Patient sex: M
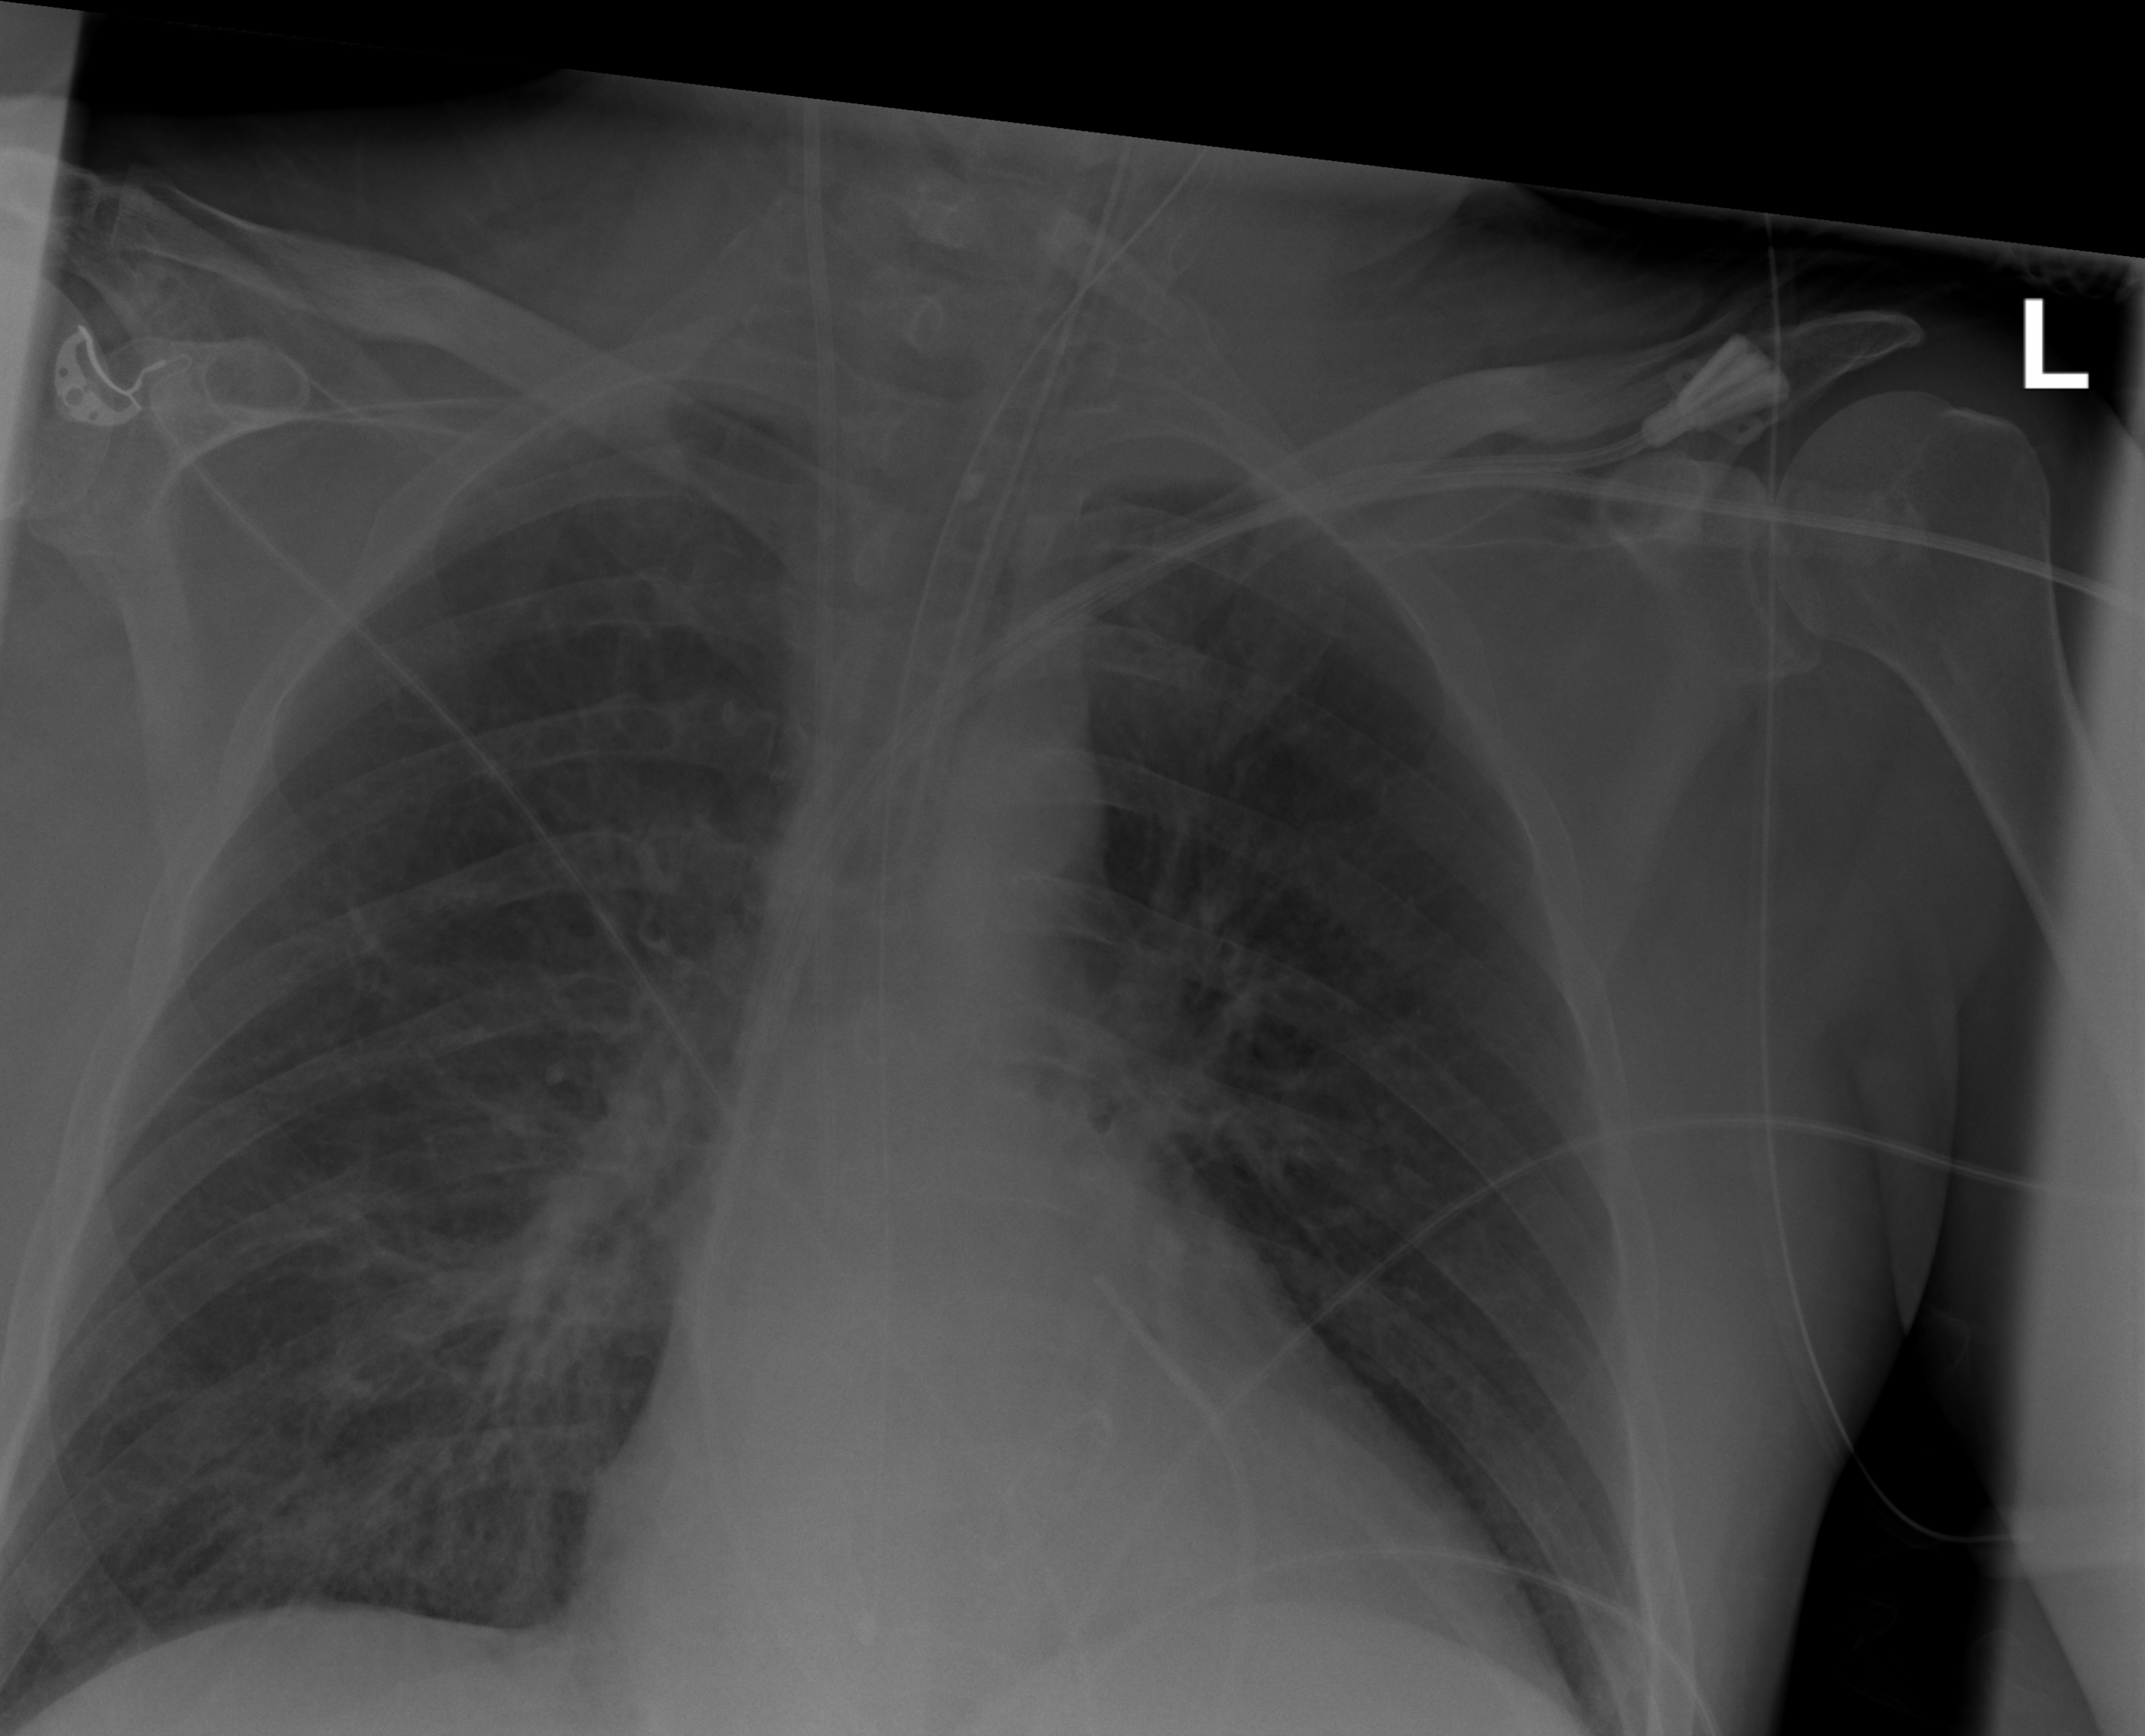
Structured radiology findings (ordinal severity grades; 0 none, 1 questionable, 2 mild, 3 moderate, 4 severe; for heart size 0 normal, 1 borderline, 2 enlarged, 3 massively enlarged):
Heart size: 2
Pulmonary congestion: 1
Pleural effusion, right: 0
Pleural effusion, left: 0
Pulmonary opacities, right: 2
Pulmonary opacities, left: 0
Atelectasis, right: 2
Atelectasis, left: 0